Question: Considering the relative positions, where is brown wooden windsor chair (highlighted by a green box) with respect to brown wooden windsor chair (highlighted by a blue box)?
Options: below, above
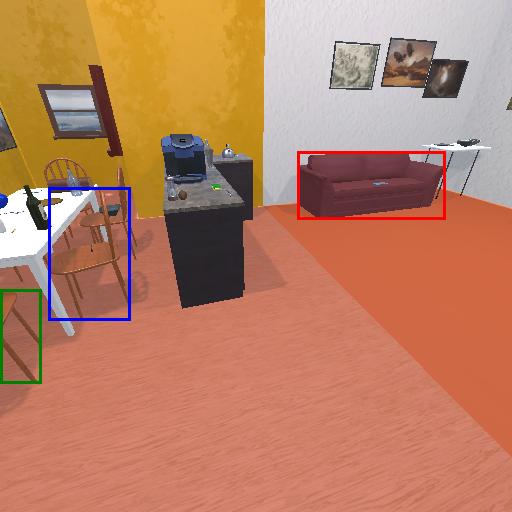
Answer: below